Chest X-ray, AP view. Patient: 45 years old, sex F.
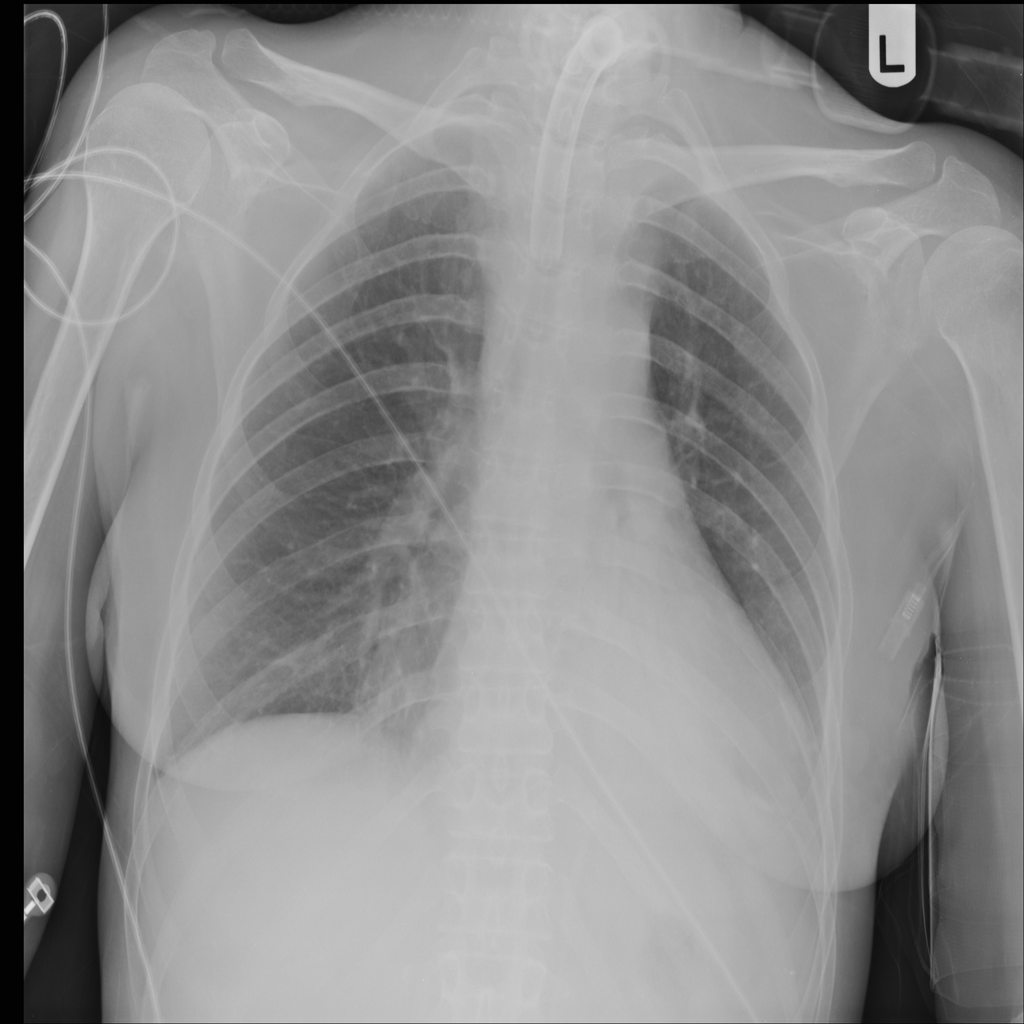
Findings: Atelectasis, Infiltration